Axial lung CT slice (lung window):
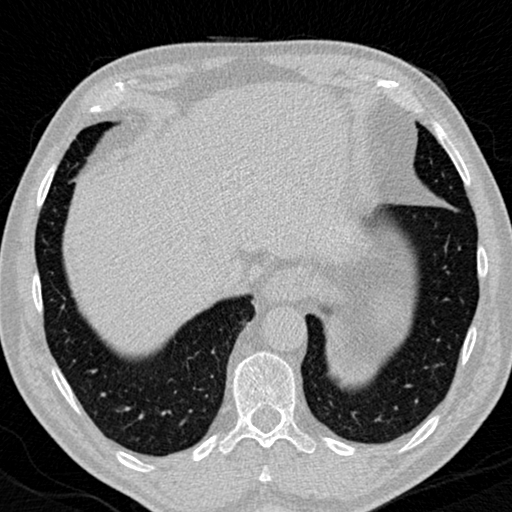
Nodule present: no